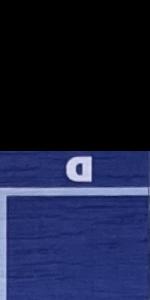
Label: Empty